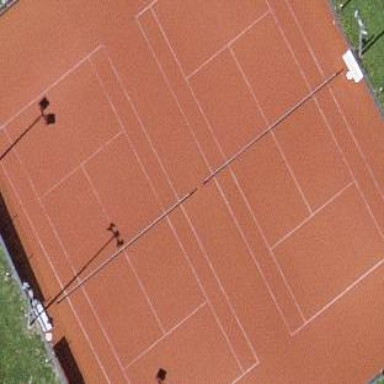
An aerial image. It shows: Tennis court on pitch.